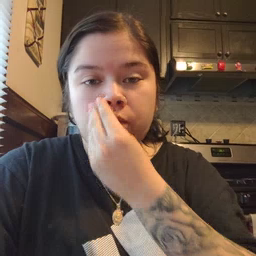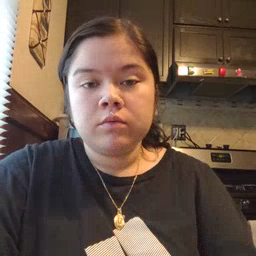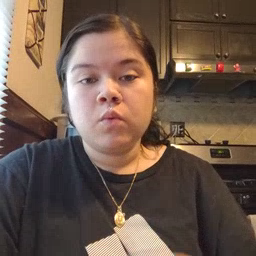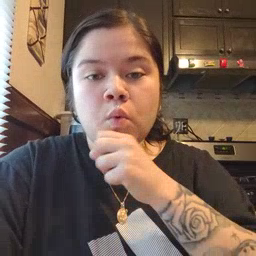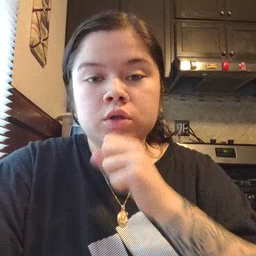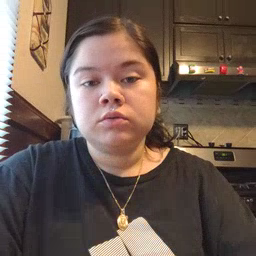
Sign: orange